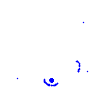
Particle: electron